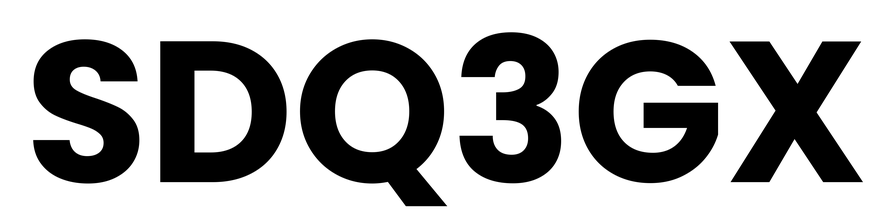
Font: Poppins-Bold